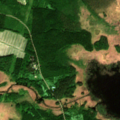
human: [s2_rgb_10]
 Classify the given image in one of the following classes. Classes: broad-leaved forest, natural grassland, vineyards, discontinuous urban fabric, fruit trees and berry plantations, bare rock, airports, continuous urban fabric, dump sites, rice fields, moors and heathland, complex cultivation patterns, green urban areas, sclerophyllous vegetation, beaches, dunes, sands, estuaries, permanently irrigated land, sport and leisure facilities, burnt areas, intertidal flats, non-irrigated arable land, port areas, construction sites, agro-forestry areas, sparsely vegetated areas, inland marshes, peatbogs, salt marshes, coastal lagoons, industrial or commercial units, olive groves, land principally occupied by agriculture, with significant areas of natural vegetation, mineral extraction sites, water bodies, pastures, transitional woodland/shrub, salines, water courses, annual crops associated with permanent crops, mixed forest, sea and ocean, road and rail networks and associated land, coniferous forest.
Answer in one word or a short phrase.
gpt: broad-leaved forest, coniferous forest, mixed forest, inland marshes, water bodies